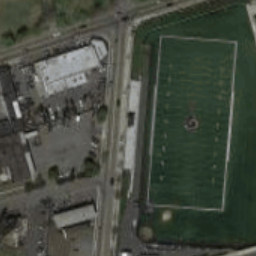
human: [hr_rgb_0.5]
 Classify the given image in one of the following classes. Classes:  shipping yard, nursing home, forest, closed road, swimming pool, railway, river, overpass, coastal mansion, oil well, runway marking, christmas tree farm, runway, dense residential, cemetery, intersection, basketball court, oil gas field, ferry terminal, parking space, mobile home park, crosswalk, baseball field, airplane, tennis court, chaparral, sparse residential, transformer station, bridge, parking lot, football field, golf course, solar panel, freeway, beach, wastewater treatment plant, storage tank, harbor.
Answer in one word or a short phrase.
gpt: football field